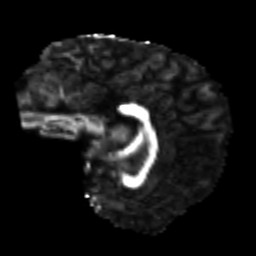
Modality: FA
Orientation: sagittal
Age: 27
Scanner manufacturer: siemens
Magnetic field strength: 3 T
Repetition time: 4.52 s
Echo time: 0.084 s